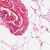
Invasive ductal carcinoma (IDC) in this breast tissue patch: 0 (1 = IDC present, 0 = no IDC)